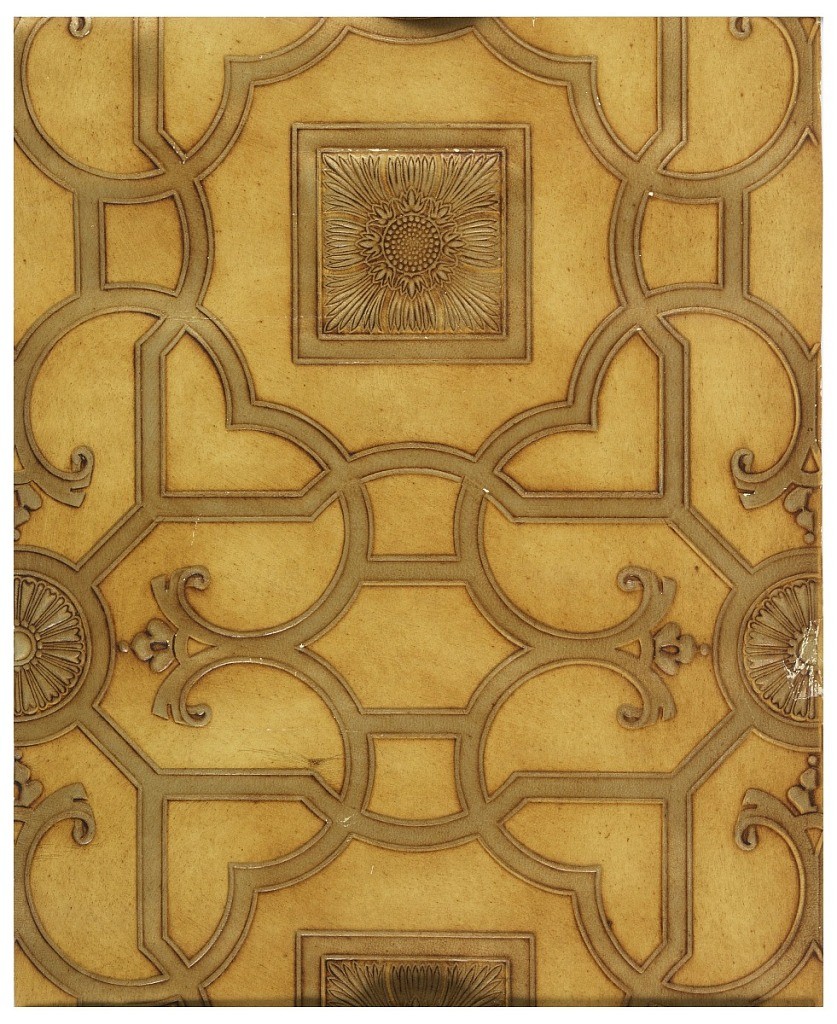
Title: Sidewall
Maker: M.H. Birge & Sons Co., 1834
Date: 1910–15
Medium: Block-printed paper, embossed, hand-rubbed oil finish
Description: Imitation leather. Geometric design with strapwork, square boss containing sunflower, rondel with stylized floral motif. Printed in taupe on tan ground. Paper embossed to resemble leather.